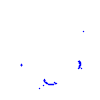
Particle: proton